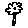
Label: flower